Question: I want to use Javascript (using react.js also) to make a simple converter program with preset values.
I need to:
1. Find a value in the first column matching the inputted value
2. Go along the row by one and take the value from this cell.
For example with this table,

I would like to enter "4" and get the values of Color, and maybe the other columns.
How could I do this and is there any easier way?
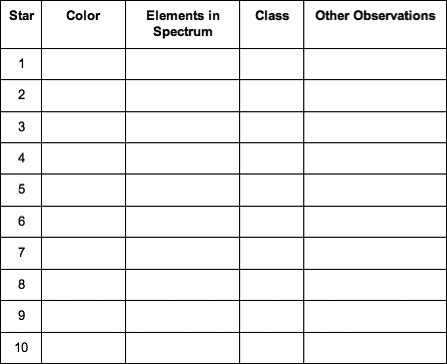
Answer: this is a function that takes 2 parameters. The first one is the value you want to compare with first cell in each row. The second one is the number of a column in which is the value you want to get.
'''
function getCellByFirstRowValue(yourValue, columnNumber) {
var table = document.getElementById("tableID");
for (var i = 0, row; row = table.rows[i]; i++) {
if(row.cells[0].innerHTML == yourValue) {
return row.cells[columnNumber].innerHTML;
}
}
}
alert(getCellByFirstRowValue(1, 2)); // alerts "tests2"
alert(getCellByFirstRowValue(2, 1)); // alerts "tests3"
alert(getCellByFirstRowValue(3, 1)); // alerts "tests5"
'''
Here is a link to a working JSfiddle: <URL>